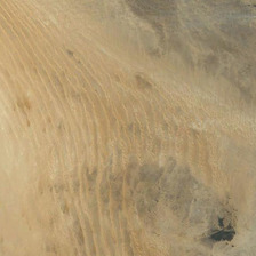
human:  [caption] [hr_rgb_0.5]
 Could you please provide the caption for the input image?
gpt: The desert is beige and ripples.

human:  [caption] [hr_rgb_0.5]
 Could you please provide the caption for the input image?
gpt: The desert is beige and undulating.

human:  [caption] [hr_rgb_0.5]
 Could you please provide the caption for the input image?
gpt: The desert is beige and wavy.

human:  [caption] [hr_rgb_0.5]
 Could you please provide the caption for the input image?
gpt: The desert is beige and cardboard.

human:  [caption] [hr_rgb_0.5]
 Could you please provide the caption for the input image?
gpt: The desert is beige and cardboard.